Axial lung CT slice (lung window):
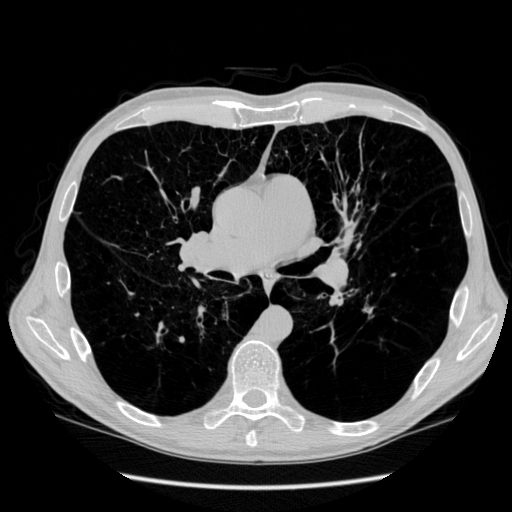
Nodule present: yes
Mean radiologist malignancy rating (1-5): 2.5